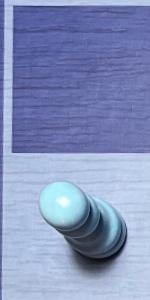
Label: Pawn_White